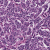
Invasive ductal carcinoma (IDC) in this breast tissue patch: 1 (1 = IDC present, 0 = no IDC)